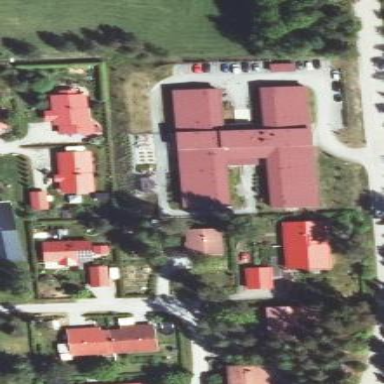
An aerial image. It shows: Building.